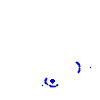
Particle: pion